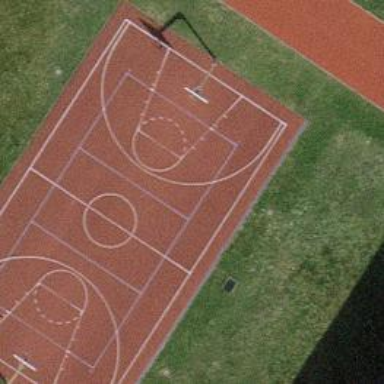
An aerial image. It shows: Tartan basketball court in leisure land pitch.